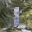
Label: 1